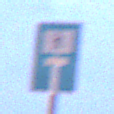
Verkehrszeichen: SackgasseFussgaengerDurchlaessig
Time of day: Night
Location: Outdoor (Urban)
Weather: PartlyCloudy
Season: NotSpecified
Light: Artificial